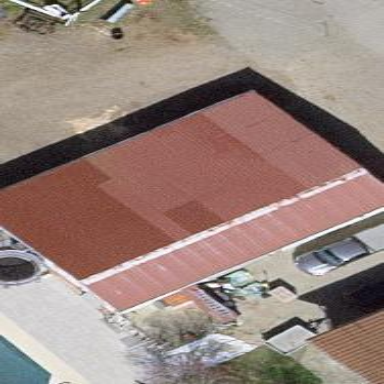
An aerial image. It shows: Farm building.